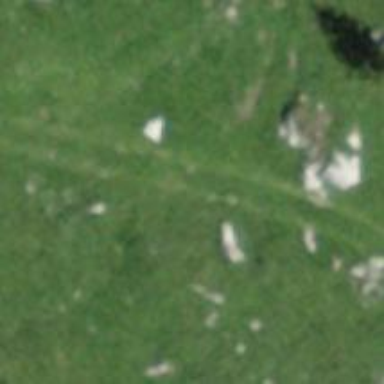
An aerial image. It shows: Track with very rough surface.